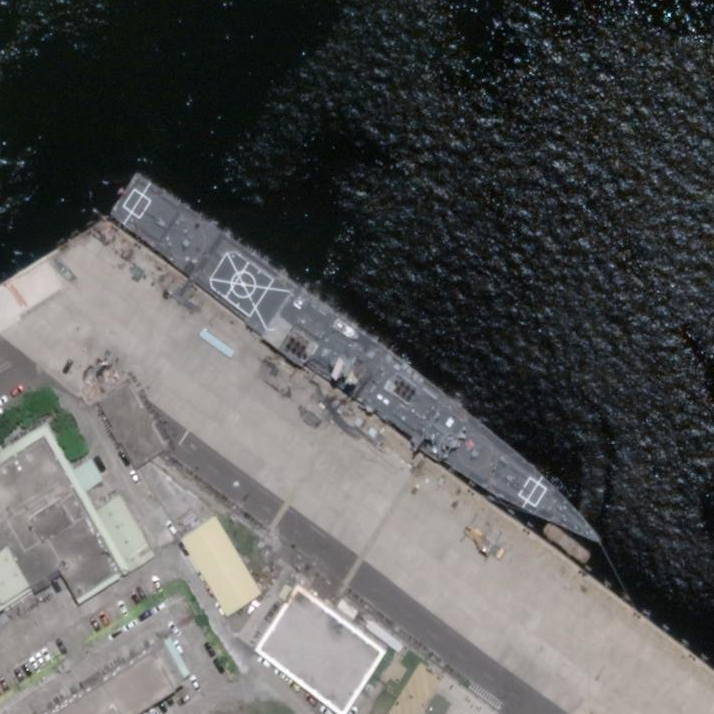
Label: Kidd-class_destroyer